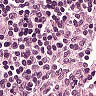
Metastatic tissue present: no